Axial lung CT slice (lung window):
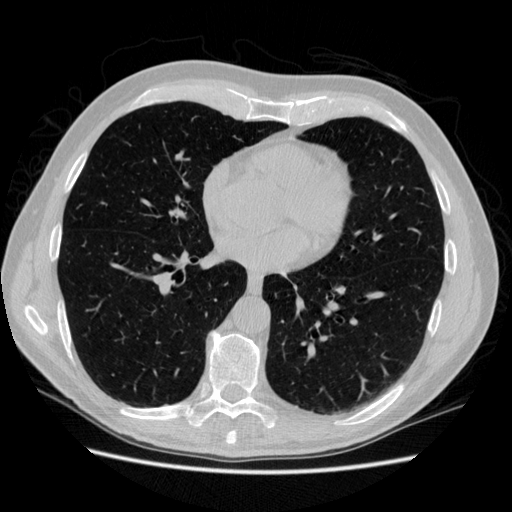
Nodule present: no